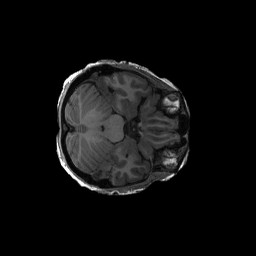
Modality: T1w
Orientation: axial
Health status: ill
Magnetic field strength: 3 T